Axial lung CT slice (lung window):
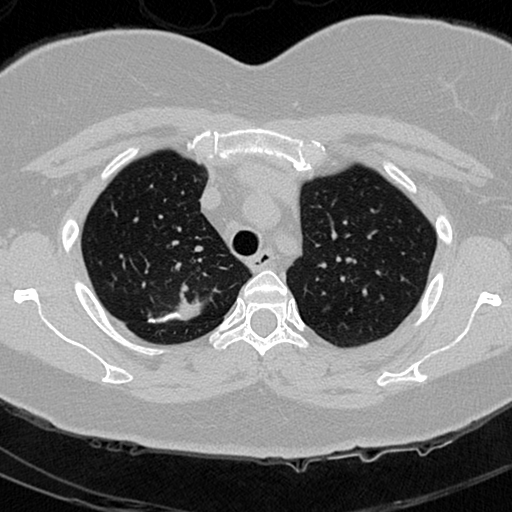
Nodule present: no